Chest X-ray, AP view. Patient: 61 years old, sex F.
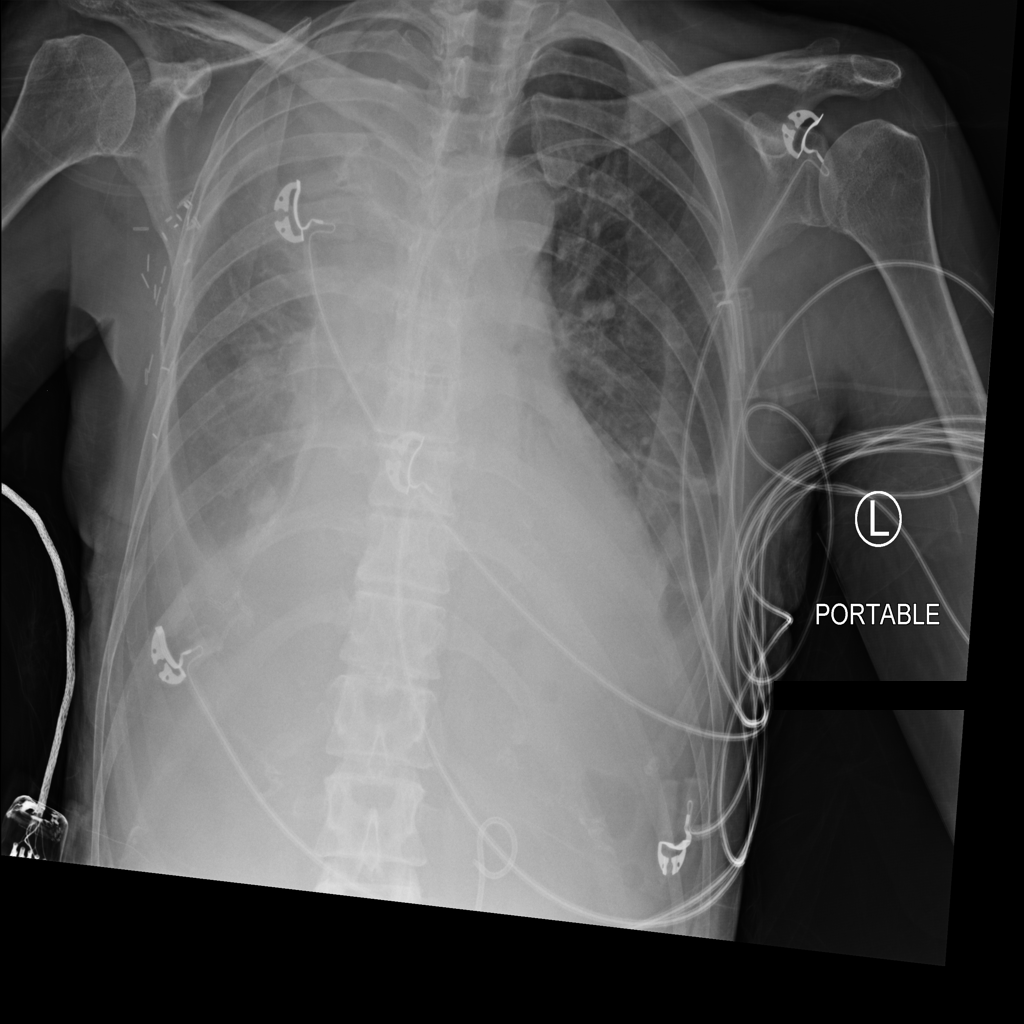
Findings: Effusion, Mass